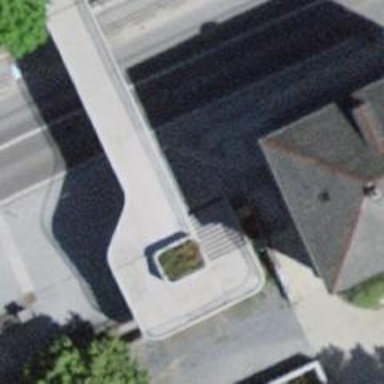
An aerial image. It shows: Bridge with steps for pedestrians.